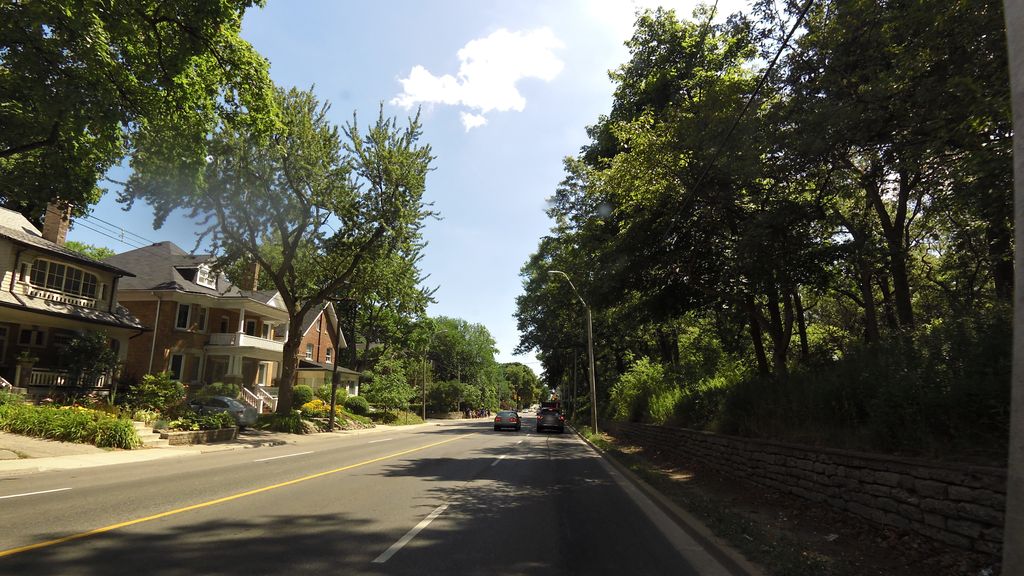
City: toronto